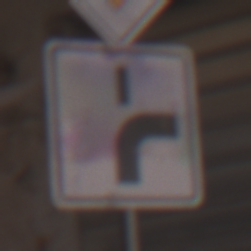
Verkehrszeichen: VerlaufVorfahrtsstrasse8
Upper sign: Vorfahrtsstrasse
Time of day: MorningAfternoon
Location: Outdoor (Urban)
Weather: Clear
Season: NotSpecified
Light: Natural